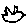
Label: bird